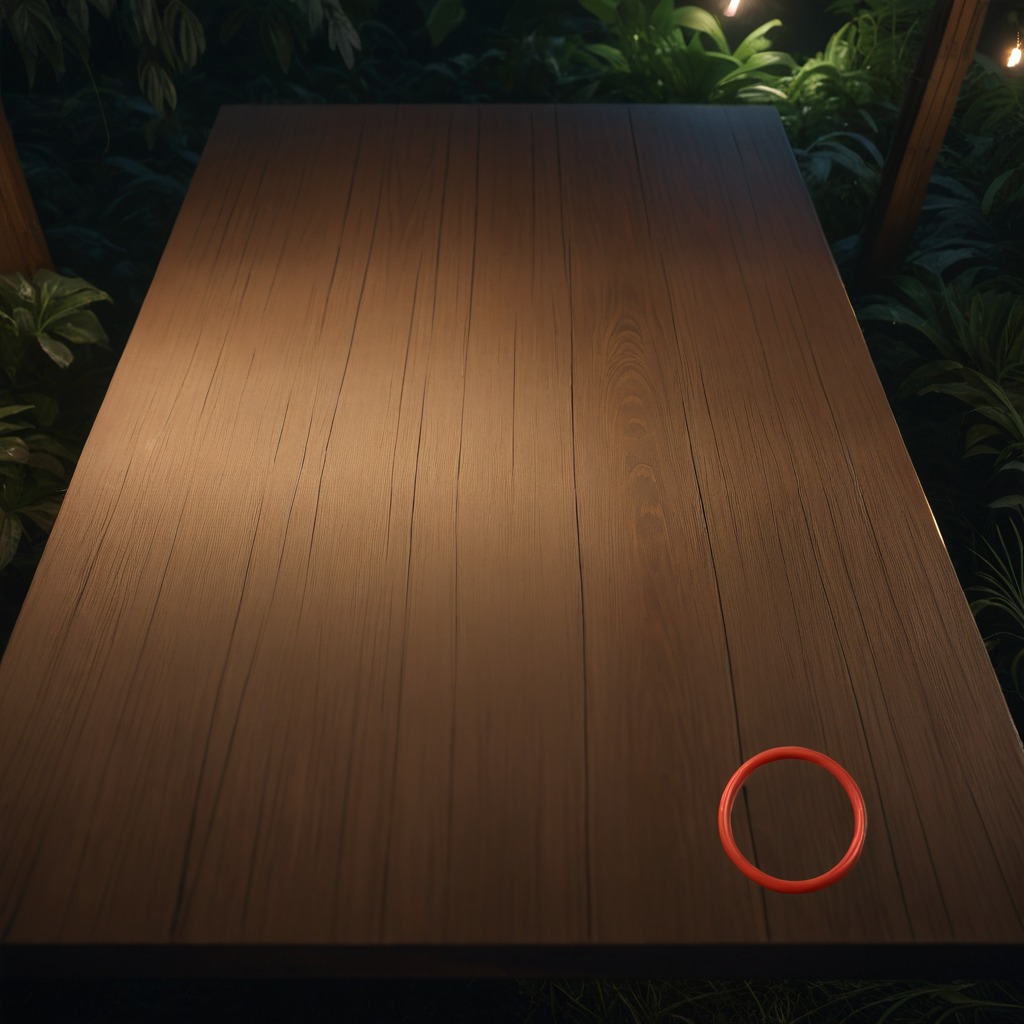
A rubber O-ring is lying on a wooden table inside a jungle field workshop tent at night.